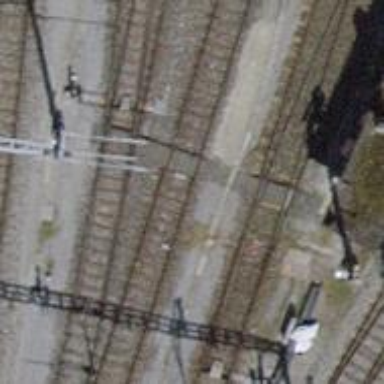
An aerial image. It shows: Yard with single rail track. The railway track is electrified with contact line for service purposes.